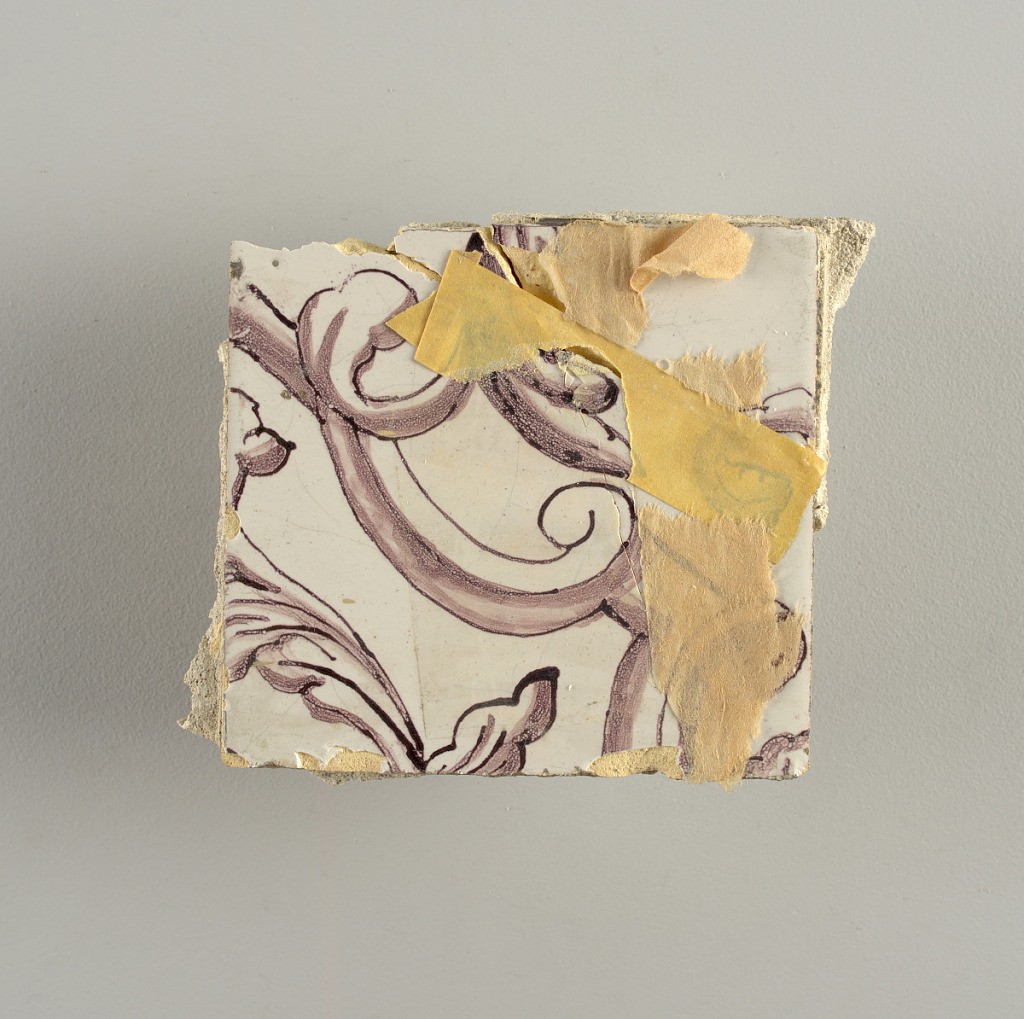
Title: Tile wall facing
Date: ca. 1725
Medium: Tin-glazed earthenware, underglaze
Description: Horizontal rectangle.  Thirty tiles wide and twenty-three tiles high with opening for fireplace eleven tiles wide and ten high.  Foliage arabesques disposed about three vertical axes from which are emphazised by urns at center and right, and at left by the figure of a standing woman carrying an infant on her arm and accompanied by two children.